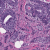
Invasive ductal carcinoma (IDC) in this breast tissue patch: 1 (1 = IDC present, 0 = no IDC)